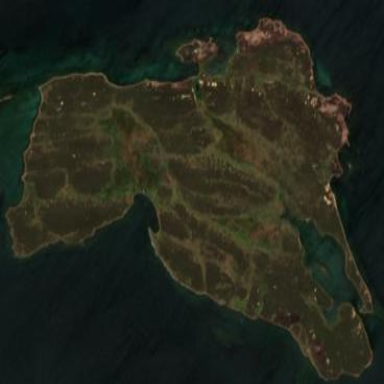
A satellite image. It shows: Island with natural coastline.